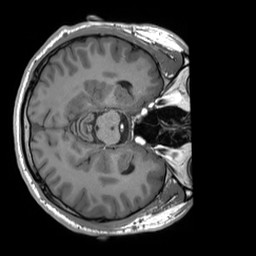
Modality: T1w
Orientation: axial
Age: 27
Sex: male
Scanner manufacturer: siemens
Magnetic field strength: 3 T
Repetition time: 1.8 s
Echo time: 0.00232 s